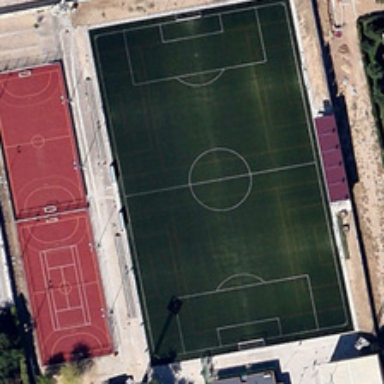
A football field is near several green trees .